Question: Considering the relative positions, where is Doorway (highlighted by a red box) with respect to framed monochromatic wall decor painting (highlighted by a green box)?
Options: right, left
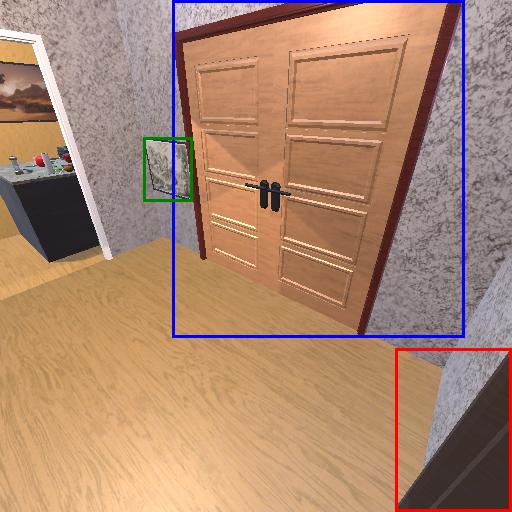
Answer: right